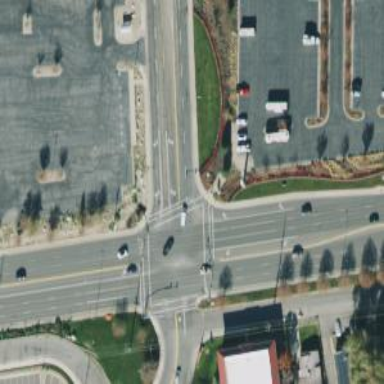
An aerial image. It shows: Crossing on the road with line markings.